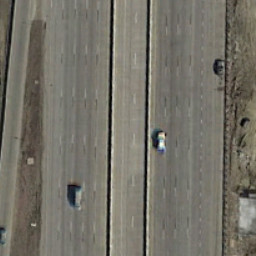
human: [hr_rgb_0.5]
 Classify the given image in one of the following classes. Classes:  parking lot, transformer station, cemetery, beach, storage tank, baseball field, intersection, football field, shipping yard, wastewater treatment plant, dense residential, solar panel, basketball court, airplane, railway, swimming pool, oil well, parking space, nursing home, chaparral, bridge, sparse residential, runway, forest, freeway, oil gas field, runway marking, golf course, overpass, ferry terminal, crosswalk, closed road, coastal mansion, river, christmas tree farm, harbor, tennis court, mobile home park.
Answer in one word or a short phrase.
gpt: freeway